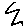
Label: zigzag